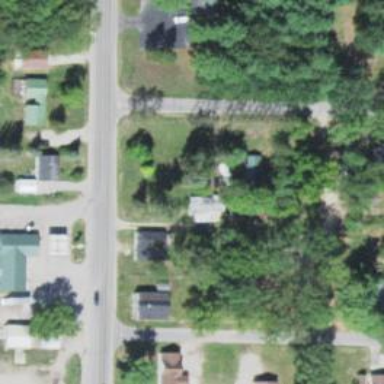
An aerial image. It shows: Alley classified as service road.